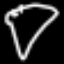
Label: diamond